Question: How would I be able to go about plotting a timeseries graph from a numpy matrix that looks like such:
'''
data = [[ 0. 0. 0. 0. 0. 0. 0. 0. 0. 0.]
[ 48. 48. 48. 48. 48. 48. 48. 48. 48. 48.]
[ 48. 48. 48. 48. 48. 48. 48. 48. 48. 48.]
[ 9. 18. 28. 38. 48. 57. 66. 75. 85. 95.]
[ 95. 85. 76. 66. 57. 47. 38. 28. 18. 9.]
[ 9. 19. 28. 38. 48. 48. 38. 28. 19. 9.]
[ 48. 48. 45. 45. 47. 49. 47. 47. 45. 47.]
[ 9. 19. 28. 38. 48. 58. 67. 77. 87. 96.]
[ 48. 48. 48. 48. 48. 48. 48. 48. 48. 48.]
[ 97. 87. 77. 67. 58. 48. 39. 29. 19. 9.]
[ 47. 47. 47. 47. 47. 47. 47. 47. 47. 47.]
[ 9. 19. 29. 38. 48. 57. 67. 77. 87. 97.]
[ 48. 48. 48. 48. 48. 48. 48. 48. 48. 48.]
[ 0. 0. 0. 0. 0. 0. 0. 0. 0. 0.]
[ 96. 87. 77. 68. 58. 48. 39. 29. 19. 9.]
[ 9. 19. 29. 39. 48. 58. 67. 77. 87. 97.]
[ 48. 48. 48. 48. 48. 48. 48. 48. 48. 48.]
[ 9. 18. 28. 37. 47. 47. 37. 28. 18. 9.]
[ 46. 46. 46. 46. 46. 46. 46. 46. 46. 46.]
[ 9. 18. 28. 37. 47. 56. 65. 77. 87. 96.]
[ 482. 482. 482. 482. 482. 482. 482. 482. 482. 483.]
[ 48. 48. 48. 48. 48. 48. 48. 48. 48. 48.]
[ 48. 48. 48. 48. 48. 48. 48. 48. 48. 48.]
[ 9. 18. 28. 38. 47. 57. 67. 76. 86. 96.]
[ 97. 87. 77. 68. 58. 48. 39. 29. 19. 9.]
[ 47. 47. 47. 47. 47. 47. 47. 47. 47. 47.]
[ 47. 47. 47. 47. 47. 47. 47. 47. 47. 47.]
[ 0. 0. 0. 0. 0. 0. 0. 0. 0. 0.]
[ 48. 48. 48. 48. 48. 48. 48. 48. 48. 48.]
[ 96. 87. 77. 68. 58. 48. 38. 28. 19. 9.]
[ 48. 48. 48. 48. 48. 48. 48. 48. 48. 48.]
[ 9. 19. 29. 38. 48. 58. 68. 77. 87. 97.]
[ 0. 0. 0. 0. 0. 0. 0. 0. 0. 0.]
[ 47. 47. 47. 47. 47. 47. 47. 47. 47. 47.]
[ 0. 0. 0. 0. 0. 0. 0. 0. 0. 0.]
[ 9. 19. 28. 38. 48. 57. 67. 77. 86. 96.]
[ 0. 0. 0. 0. 0. 0. 0. 0. 0. 0.]
[ 0. 0. 0. 0. 0. 0. 0. 0. 0. 0.]
[ 48. 48. 48. 48. 48. 48. 48. 48. 48. 48.]
[ 9. 19. 29. 39. 48. 58. 68. 78. 88. 97.]
[ 47. 47. 47. 47. 47. 47. 47. 47. 47. 48.]
[ 9. 18. 28. 38. 47. 47. 38. 28. 18. 9.]
[ 47. 47. 47. 47. 47. 47. 48. 48. 48. 48.]
[ 9. 19. 28. 38. 47. 57. 67. 77. 86. 96.]
[ 96. 86. 77. 67. 57. 47. 38. 28. 19. 9.]
[ 47. 47. 47. 47. 47. 47. 47. 47. 47. 47.]
[ 7. 8. 6. 7. 6. 7. 9. 7. 8. 7.]
[ 9. 18. 28. 37. 47. 56. 66. 75. 85. 95.]
[ 480. 480. 480. 480. 480. 480. 480. 480. 480. 483.]
[ 96. 87. 77. 67. 58. 48. 38. 28. 19. 9.]
[ 48. 48. 48. 48. 48. 48. 48. 48. 48. 48.]
[ 9. 19. 28. 38. 48. 57. 67. 77. 86. 96.]
[ 0. 0. 0. 0. 0. 0. 0. 0. 0. 0.]
[ 9. 19. 28. 38. 48. 48. 38. 28. 19. 9.]
[ 0. 0. 0. 0. 0. 0. 0. 0. 0. 0.]
[ 9. 19. 28. 38. 48. 57. 67. 77. 86. 96.]
[ 48. 48. 48. 48. 48. 48. 48. 48. 48. 48.]
[ 48. 48. 48. 48. 48. 48. 48. 48. 48. 48.]
[ 48. 48. 48. 48. 48. 48. 48. 48. 48. 48.]
[ 9. 19. 29. 38. 48. 58. 67. 77. 87. 97.]
[ 48. 48. 48. 48. 48. 48. 48. 48. 48. 48.]
[ 48. 48. 48. 48. 48. 48. 48. 48. 48. 48.]
[ 481. 481. 483. 483. 483. 483. 483. 483. 483. 483.]
[ 9. 19. 28. 38. 48. 57. 67. 77. 86. 96.]
[ 96. 87. 77. 67. 58. 47. 37. 28. 18. 9.]
[ 9. 18. 28. 37. 47. 47. 37. 28. 18. 9.]
[ 47. 47. 47. 47. 47. 47. 47. 47. 47. 47.]
[ 9. 18. 28. 37. 47. 56. 66. 75. 85. 94.]
[ 48. 48. 48. 48. 48. 48. 48. 48. 48. 48.]
[ 96. 86. 77. 67. 57. 48. 38. 28. 19. 9.]
[ 48. 48. 48. 48. 48. 48. 48. 48. 48. 48.]
[ 9. 18. 28. 37. 47. 56. 66. 75. 84. 94.]
[ 47. 48. 48. 48. 48. 48. 48. 48. 48. 48.]
[ 48. 48. 48. 48. 48. 48. 48. 48. 48. 49.]
[ 95. 86. 76. 67. 57. 48. 38. 29. 19. 9.]
[ 9. 19. 29. 38. 48. 57. 67. 76. 86. 94.]
[ 480. 480. 480. 480. 480. 480. 480. 480. 480. 480.]
[ 9. 18. 28. 38. 47. 47. 38. 28. 19. 9.]
[ 48. 48. 48. 48. 48. 48. 48. 48. 48. 48.]
[ 9. 19. 28. 38. 48. 58. 67. 75. 85. 94.]
[ 48. 48. 48. 48. 48. 48. 48. 48. 48. 48.]
[ 47. 47. 47. 47. 47. 47. 47. 47. 47. 47.]
[ 0. 0. 0. 0. 0. 0. 0. 0. 0. 0.]
[ 9. 19. 28. 38. 47. 57. 66. 76. 86. 95.]
[ 96. 86. 76. 67. 57. 48. 38. 28. 19. 9.]
[ 0. 0. 0. 0. 0. 0. 0. 0. 0. 0.]
[ 47. 47. 47. 47. 47. 47. 47. 47. 48. 48.]
[ 9. 19. 28. 38. 47. 57. 66. 75. 85. 94.]
[ 47. 47. 47. 47. 47. 47. 47. 47. 47. 47.]
[ 96. 86. 76. 67. 57. 48. 38. 29. 19. 9.]
[ 480. 481. 481. 481. 481. 481. 481. 481. 481. 481.]
[ 0. 0. 0. 0. 0. 0. 0. 0. 0. 0.]
[ 48. 48. 48. 48. 48. 48. 48. 46. 46. 46.]
[ 46. 46. 46. 46. 46. 46. 46. 46. 46. 46.]
[ 90. 80. 71. 63. 54. 44. 35. 26. 17. 8.]
[ 9. 19. 28. 38. 47. 57. 67. 77. 86. 96.]
[ 0. 0. 0. 0. 0. 0. 0. 0. 0. 0.]
[ 481. 481. 481. 481. 481. 481. 481. 481. 481. 483.]
[ 48. 48. 48. 48. 48. 48. 48. 48. 48. 48.]
[ 9. 19. 28. 38. 47. 57. 66. 76. 86. 95.]]
'''
Where the x axis is from time range 1-10
the y axis is from range 1-450
and in total there are 100 lines that are being plotted across the graph

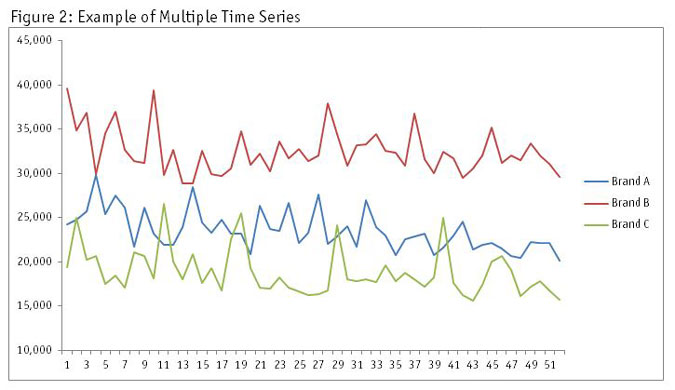
Answer: Here's an example with a subset of data similar to yours.
'''
import matplotlib.pyplot as plt
import numpy as np
data = [[ 3., 3., 3., 3., 3., 3., 3., 3., 3., 3.],
[ 49., 48., 48., 48., 48. , 48., 48., 48., 48., 48.],
[ 9., 18., 28., 38., 48., 57., 66., 75., 85., 95.],
]
data = np.array(data)
plt.plot(np.arange(1, 11), data.transpose())
plt.show()
'''